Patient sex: F
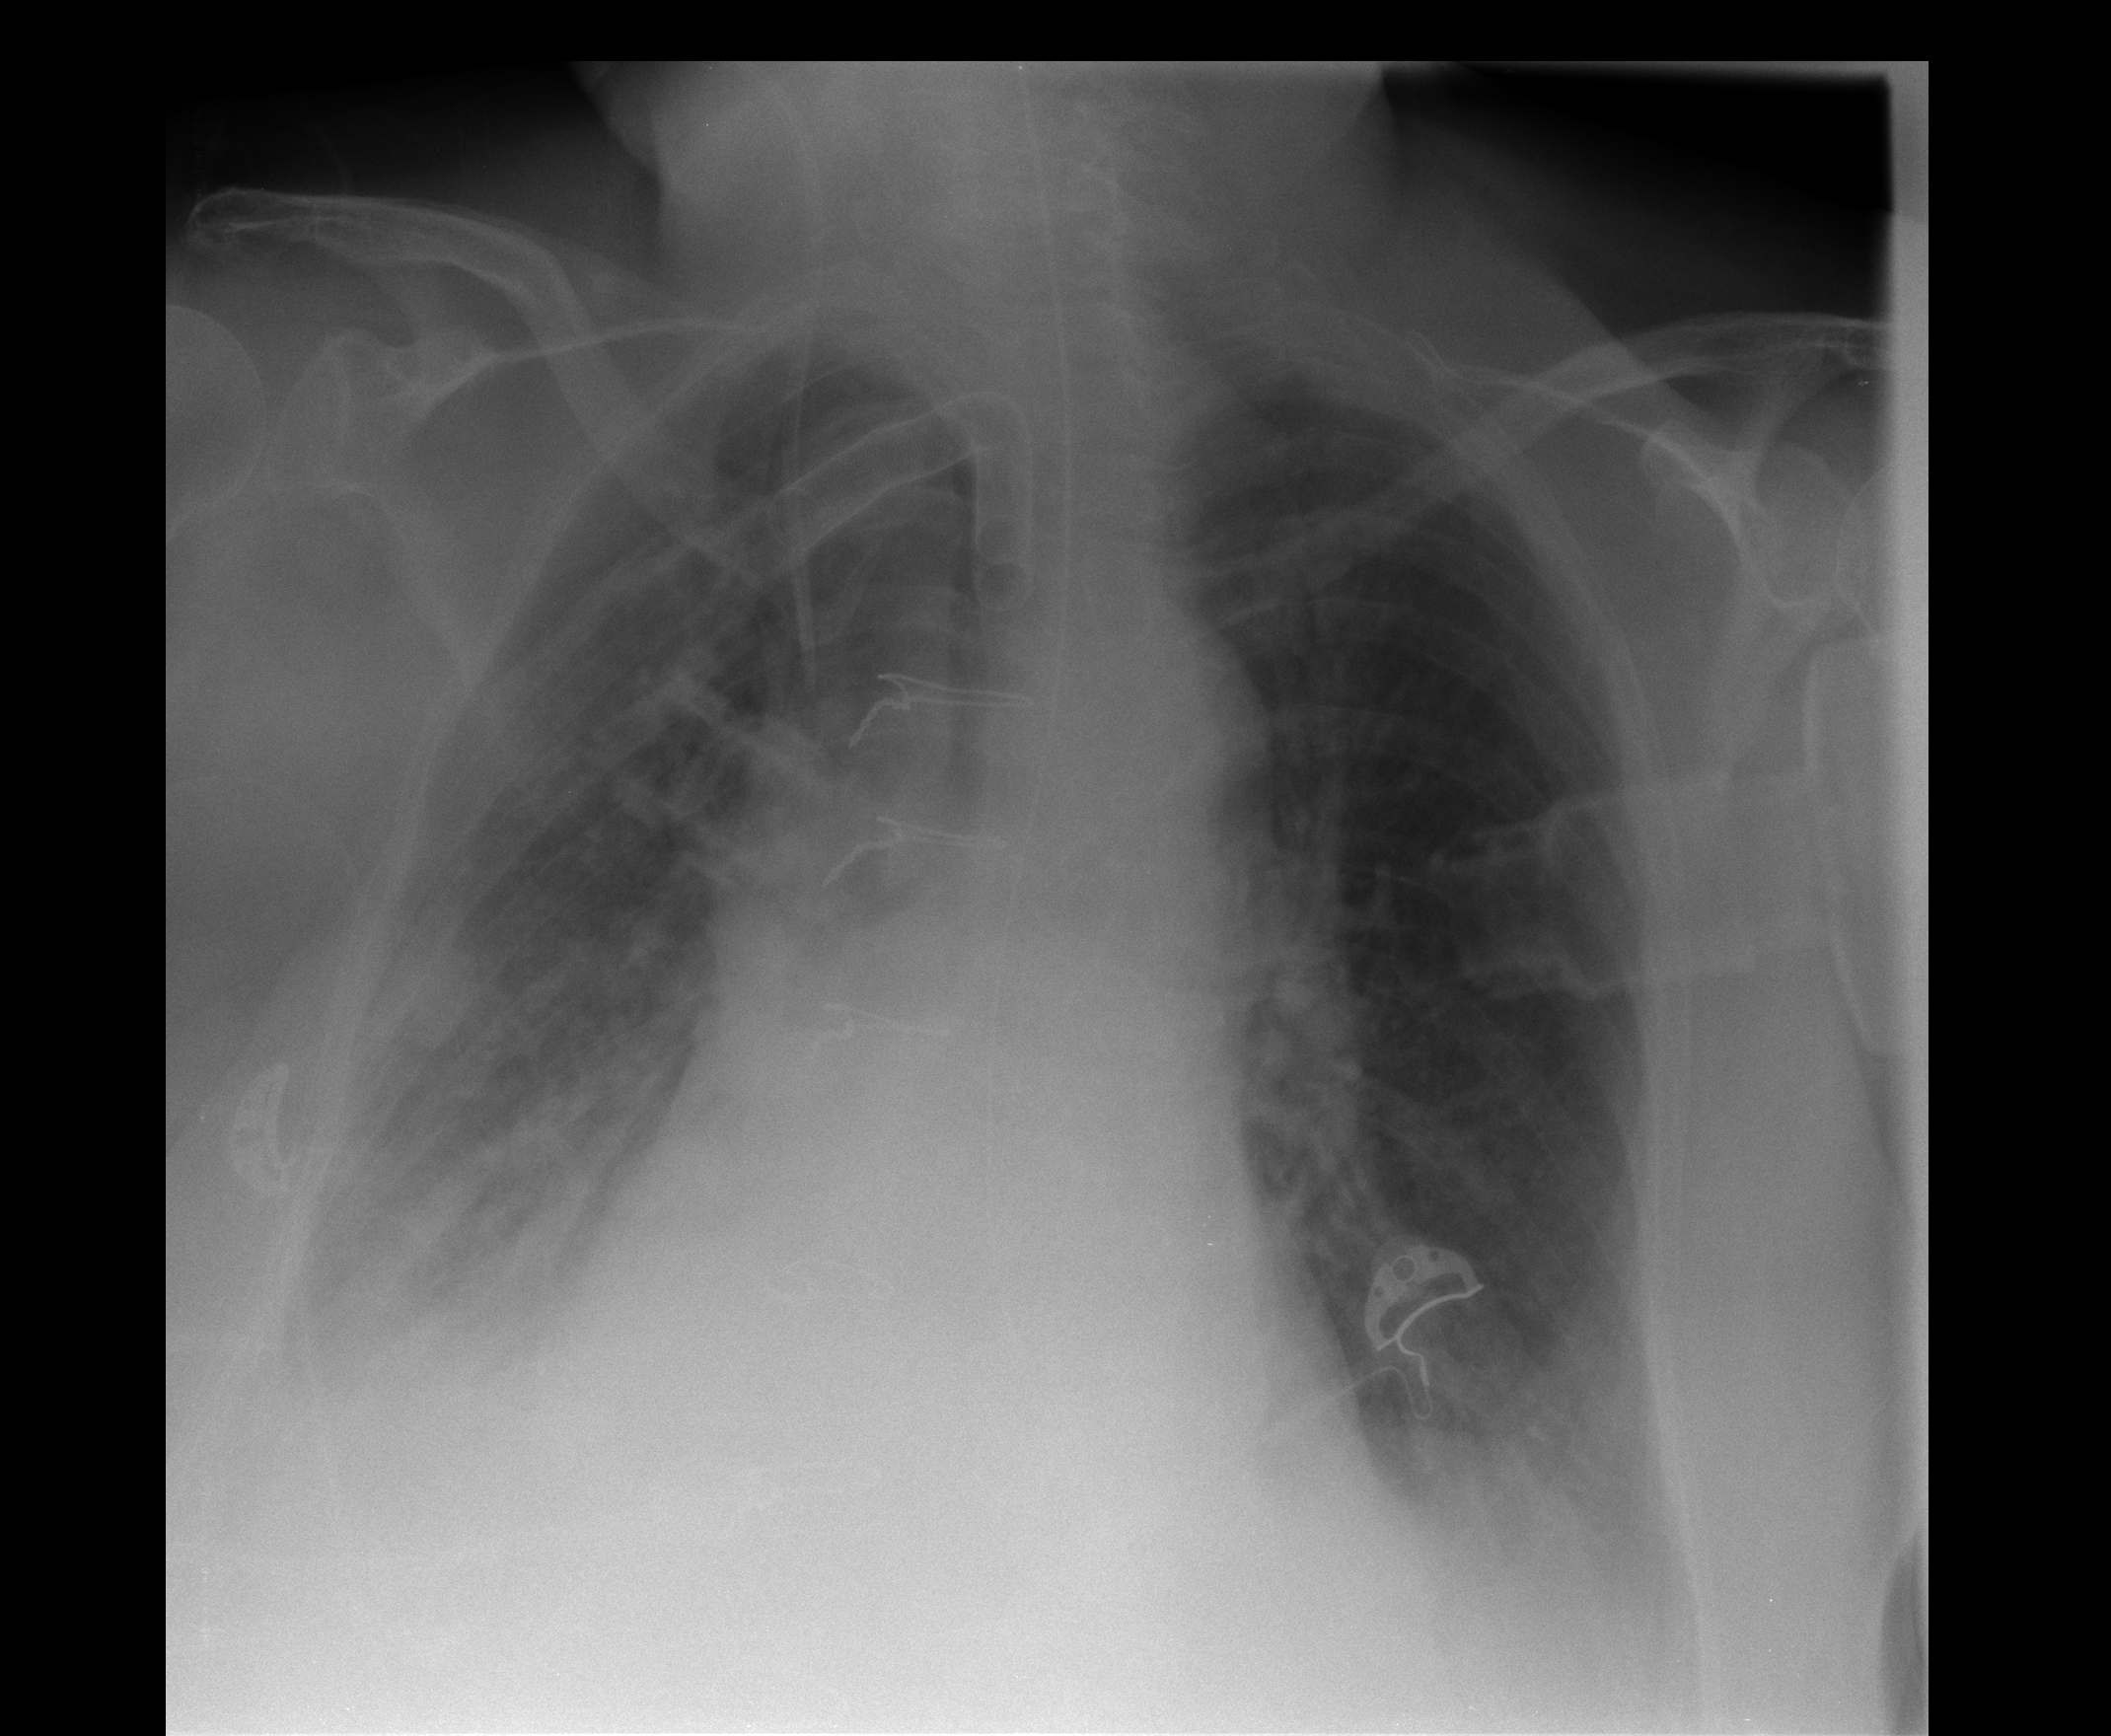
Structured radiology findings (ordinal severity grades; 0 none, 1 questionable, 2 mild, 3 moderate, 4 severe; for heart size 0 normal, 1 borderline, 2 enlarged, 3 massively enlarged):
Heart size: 2
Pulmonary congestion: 2
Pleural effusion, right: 2
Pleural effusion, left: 2
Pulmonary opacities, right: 0
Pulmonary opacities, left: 2
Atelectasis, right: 2
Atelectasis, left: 2